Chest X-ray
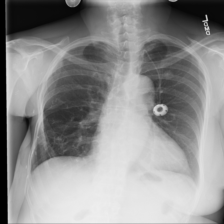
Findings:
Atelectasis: negative
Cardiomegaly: negative
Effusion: negative
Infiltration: negative
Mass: negative
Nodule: positive
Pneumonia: negative
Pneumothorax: negative
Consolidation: negative
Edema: negative
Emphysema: negative
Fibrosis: negative
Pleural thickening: negative
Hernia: negative